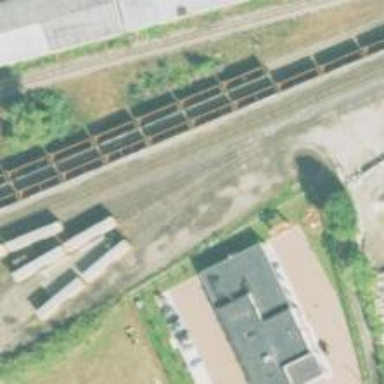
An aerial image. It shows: Railway yard.